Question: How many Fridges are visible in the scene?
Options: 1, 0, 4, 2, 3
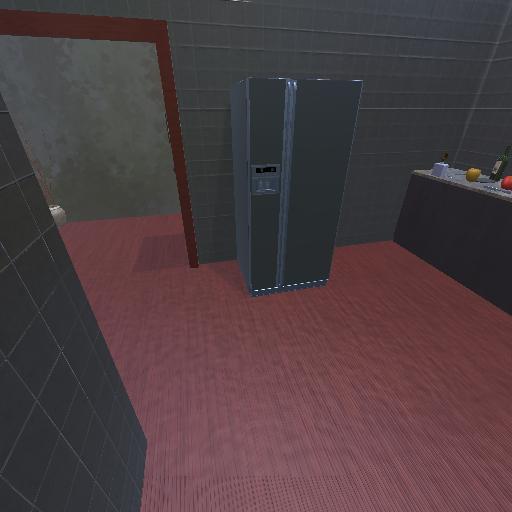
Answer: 1